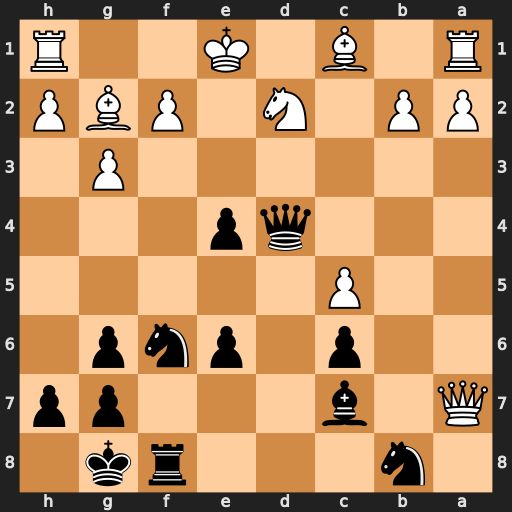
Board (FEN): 1n3rk1/Q1b3pp/2p1pnp1/2P5/3qp3/6P1/PP1N1PBP/R1B1K2R
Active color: b
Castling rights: KQ
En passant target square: -
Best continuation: Ng4 Nxe4 Nxf2